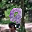
Label: 9